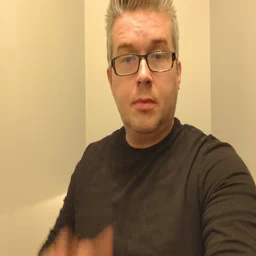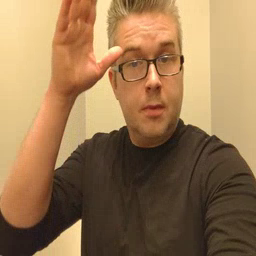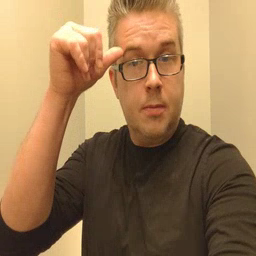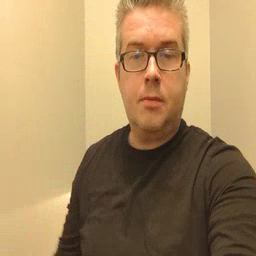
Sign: donkey